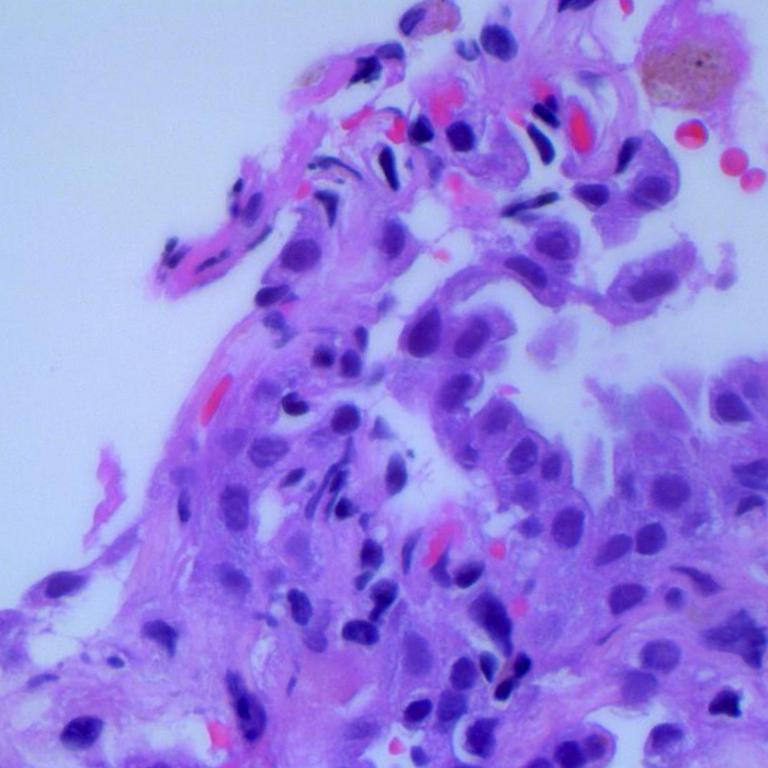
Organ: lung
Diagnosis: adenocarcinomas